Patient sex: M
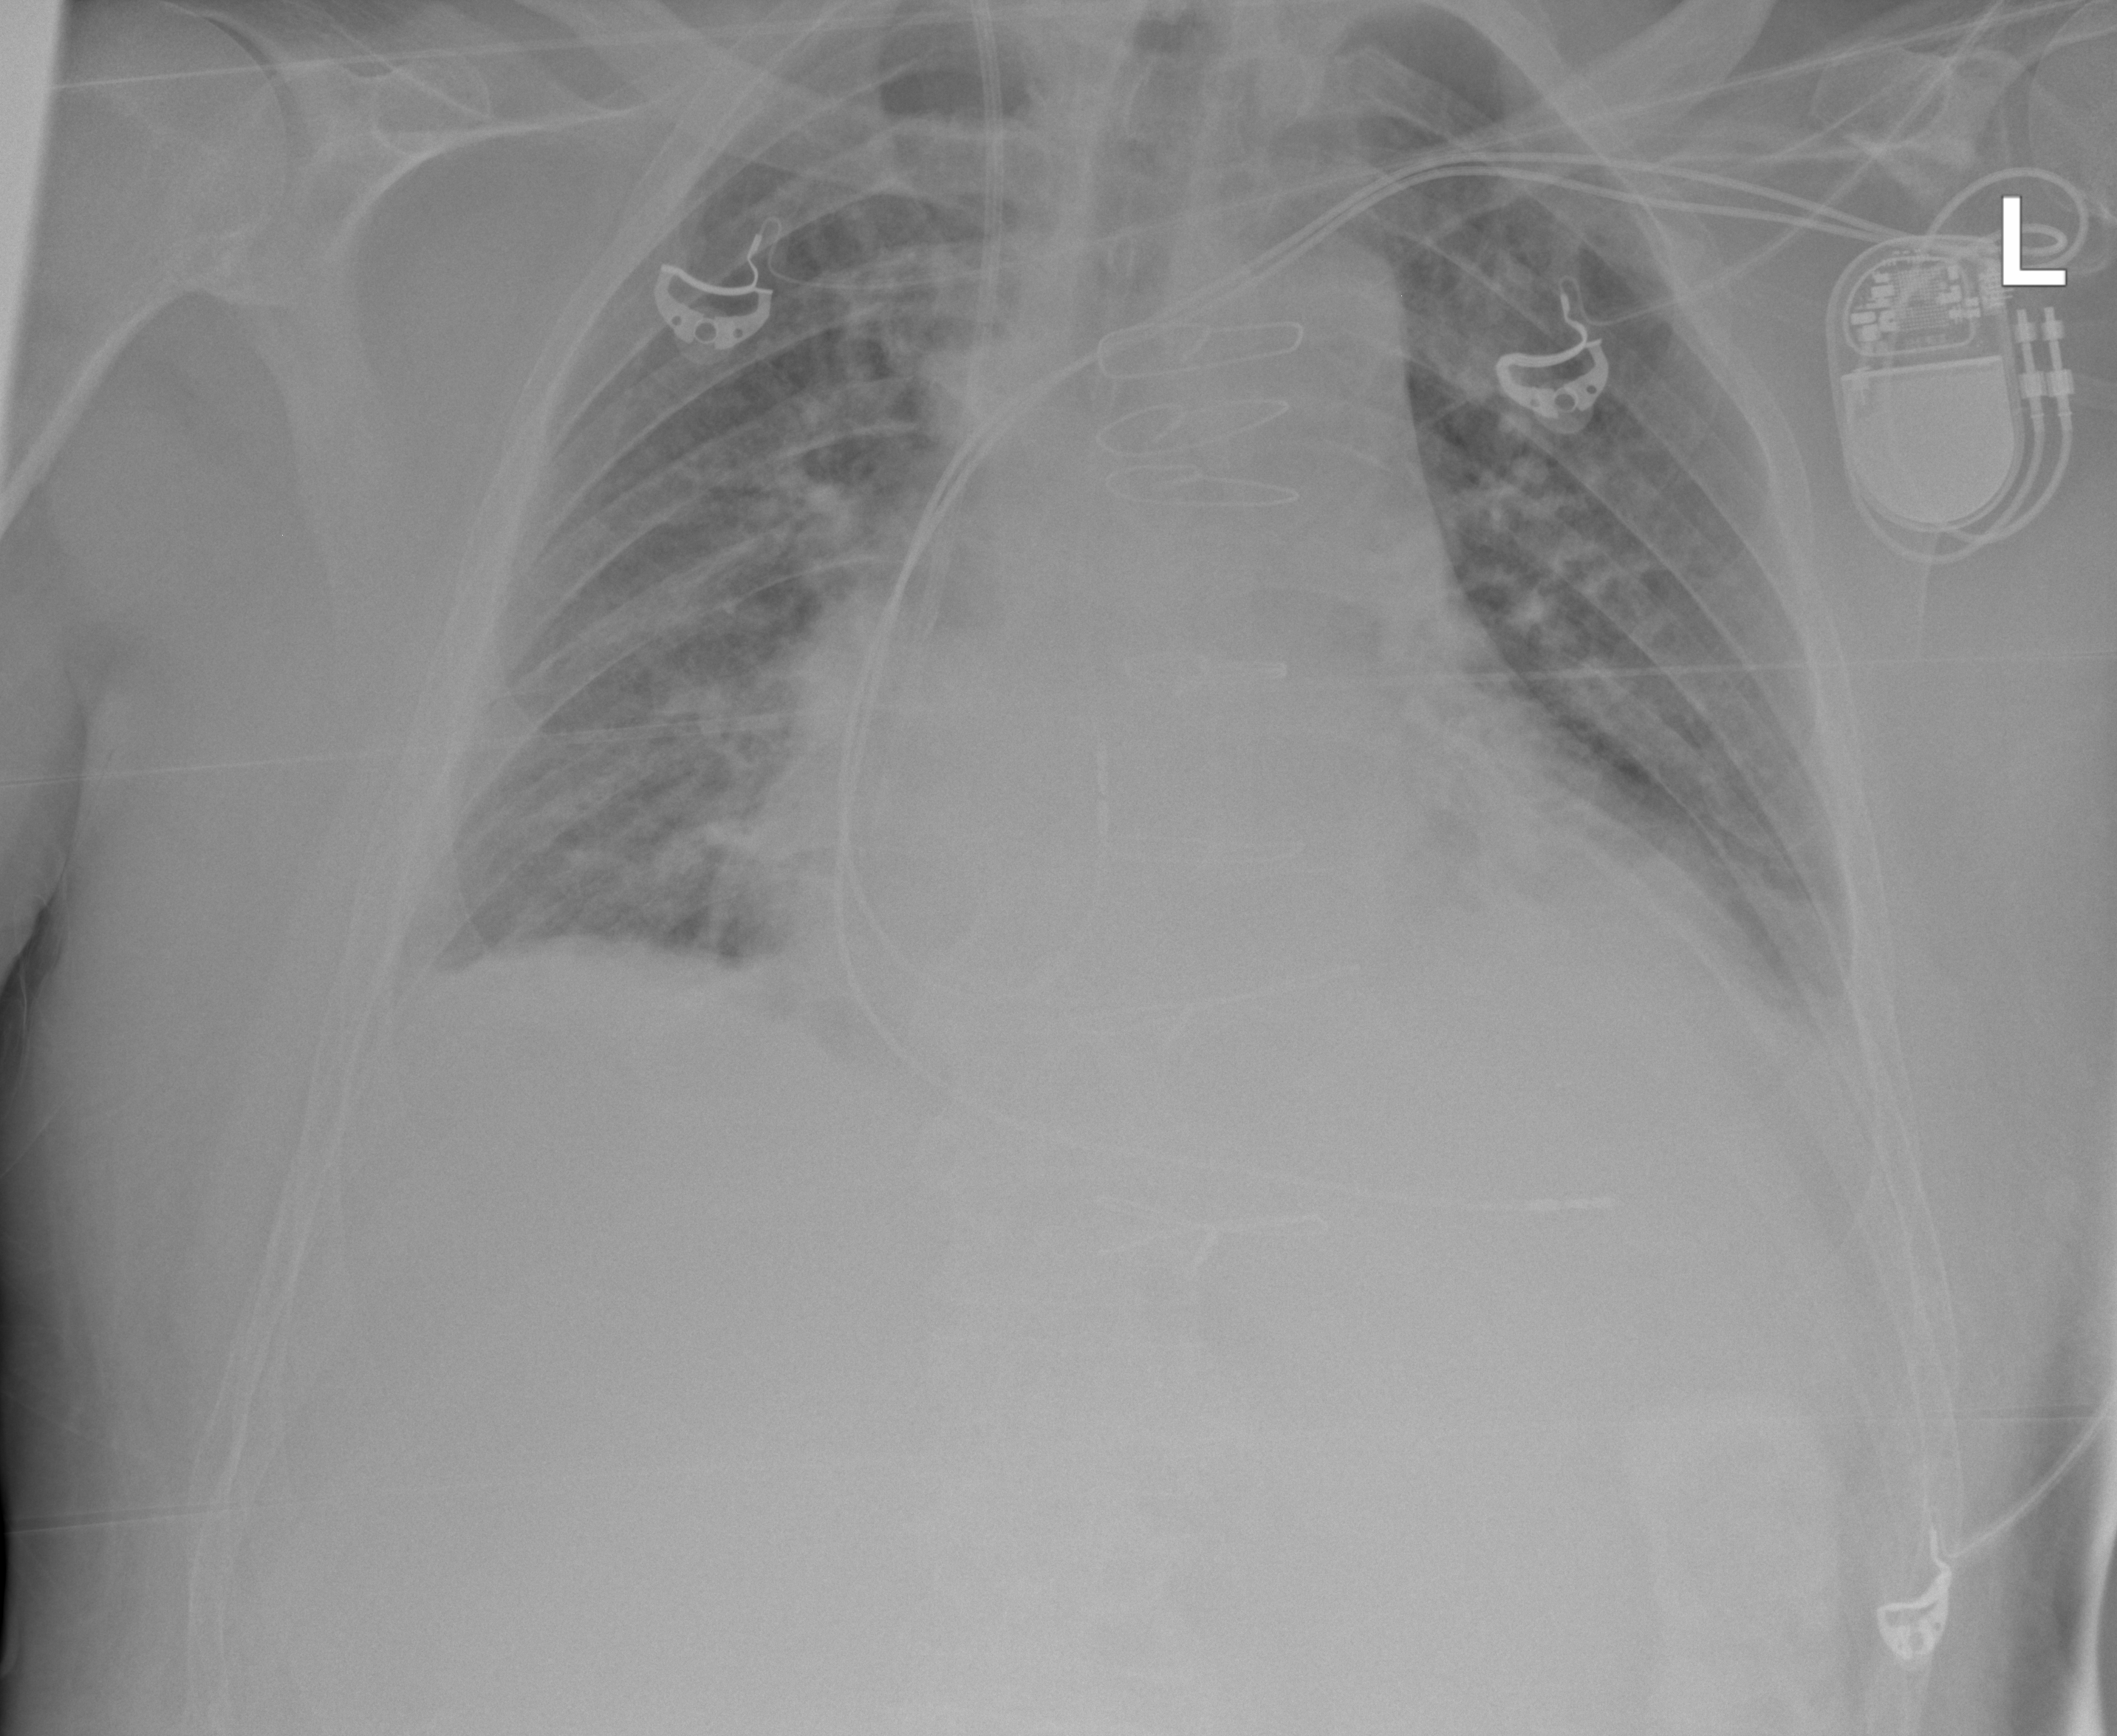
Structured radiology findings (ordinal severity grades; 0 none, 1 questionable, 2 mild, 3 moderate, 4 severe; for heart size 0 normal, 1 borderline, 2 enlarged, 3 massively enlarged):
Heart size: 2
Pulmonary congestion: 3
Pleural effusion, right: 2
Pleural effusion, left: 3
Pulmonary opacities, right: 2
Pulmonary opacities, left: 2
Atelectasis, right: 2
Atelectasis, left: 2